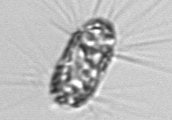
Label: Corethron_hystrix